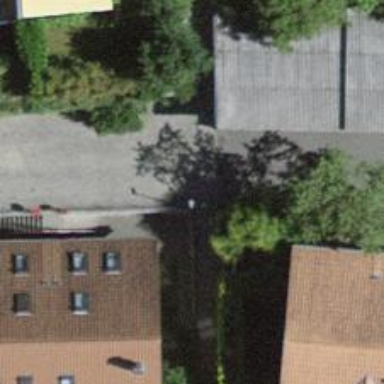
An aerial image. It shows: Paved steps.